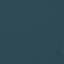
Label: SeaLake